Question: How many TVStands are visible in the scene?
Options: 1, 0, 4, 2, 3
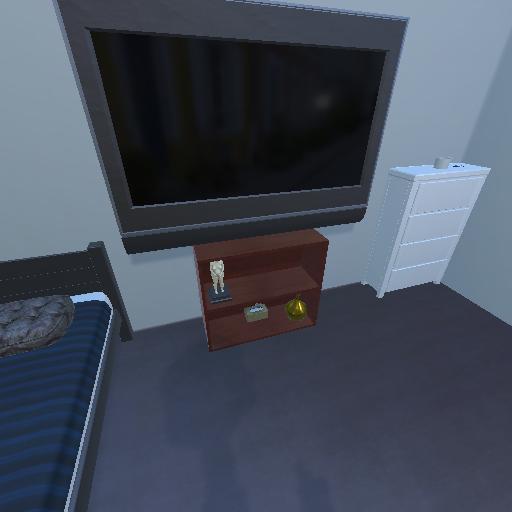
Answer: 1